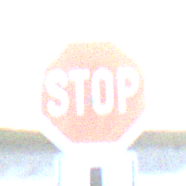
Verkehrszeichen: Stop
Zusatzzeichen unten: VerlaufVorfahrtsstrasse4
Umgebung: Outdoor, Beach
Tageszeit: SunriseSunset
Wetter: PartlyCloudy
Licht: Natural
Jahreszeit: NotSpecified
Kontrast: LowContrast